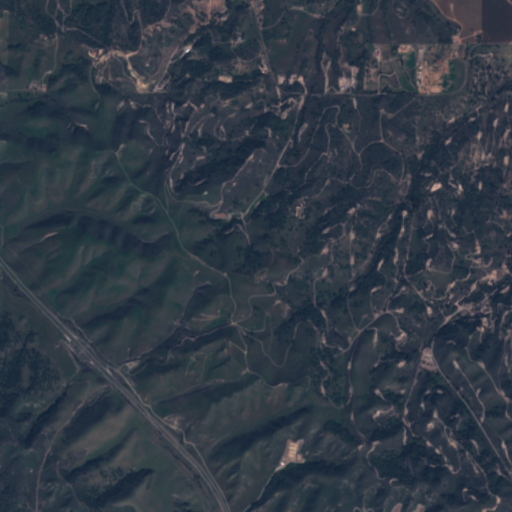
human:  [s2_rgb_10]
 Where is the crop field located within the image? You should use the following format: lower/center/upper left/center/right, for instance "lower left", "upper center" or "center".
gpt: The crop field is located in the lower left of the image.
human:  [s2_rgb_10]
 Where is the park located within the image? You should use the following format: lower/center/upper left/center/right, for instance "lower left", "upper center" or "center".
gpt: The park is located in the upper right of the image.
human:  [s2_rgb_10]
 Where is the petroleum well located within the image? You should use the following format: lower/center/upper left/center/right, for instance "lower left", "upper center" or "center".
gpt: The petroleum well is located in the lower right of the image.
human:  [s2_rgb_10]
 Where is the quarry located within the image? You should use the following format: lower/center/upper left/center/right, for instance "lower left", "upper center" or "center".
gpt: There is no quarry in the image.